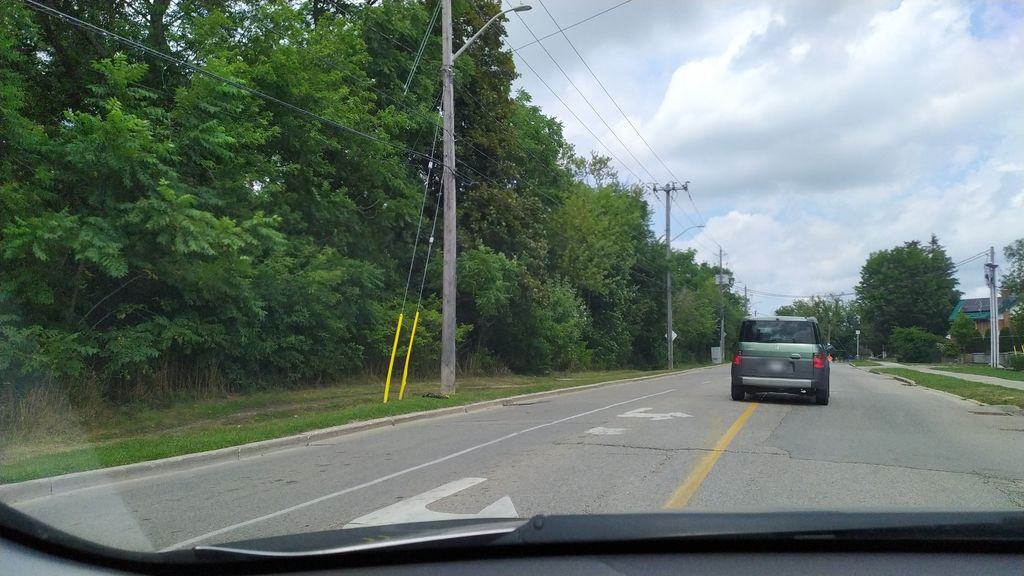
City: kitchener-waterloo